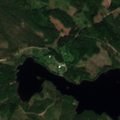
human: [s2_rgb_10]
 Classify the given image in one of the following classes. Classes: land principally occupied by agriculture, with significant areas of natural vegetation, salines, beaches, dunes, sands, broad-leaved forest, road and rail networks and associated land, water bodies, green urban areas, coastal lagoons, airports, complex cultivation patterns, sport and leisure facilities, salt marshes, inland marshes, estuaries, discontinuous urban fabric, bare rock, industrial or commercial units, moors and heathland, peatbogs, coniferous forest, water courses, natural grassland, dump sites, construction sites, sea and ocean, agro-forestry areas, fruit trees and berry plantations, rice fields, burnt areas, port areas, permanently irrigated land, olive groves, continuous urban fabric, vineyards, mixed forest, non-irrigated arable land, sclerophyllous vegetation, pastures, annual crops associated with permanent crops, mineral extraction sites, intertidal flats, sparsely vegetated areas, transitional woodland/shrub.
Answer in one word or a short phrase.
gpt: coniferous forest, mixed forest, transitional woodland/shrub, water bodies